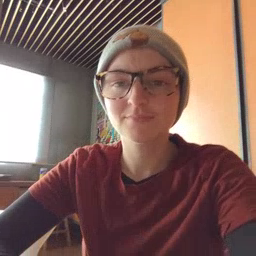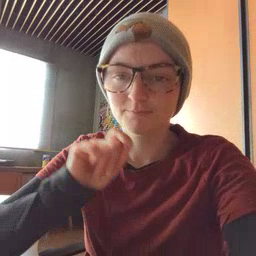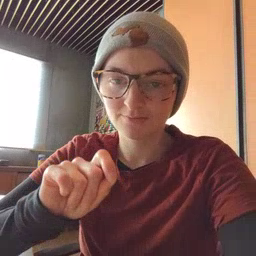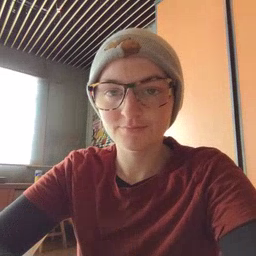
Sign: pen